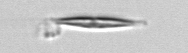
Label: pennate